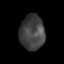
Tissue: lung
Cell type: T cells
Senescence score: 0.1961
Nuclear area (px): 848
Mean DAPI intensity: 65.441